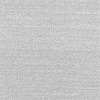
Atmospheric dust classification: dusty